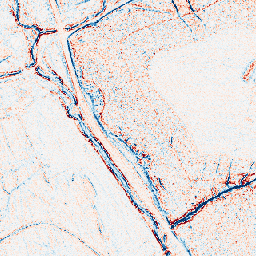
Category: edge_preserving
Decomposition family: bilateral
Decomposition parameters: d: 5
sigma_color: 50
sigma_space: 25
Upsampling method: nearest
Upsampling parameters: scale: 8
Upsampling scale: 8